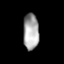
Tissue: lung
Cell type: Epithelial cells
Senescence score: 0.2117
Nuclear area (px): 556
Mean DAPI intensity: 167.092